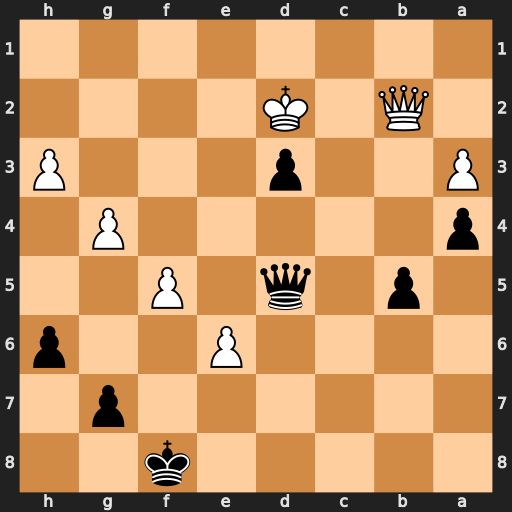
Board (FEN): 5k2/6p1/4P2p/1p1q1P2/p5P1/P2p3P/1Q1K4/8
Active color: b
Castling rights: -
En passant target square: -
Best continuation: Qg2+ Kc3 Qxb2+ Kxb2 b4